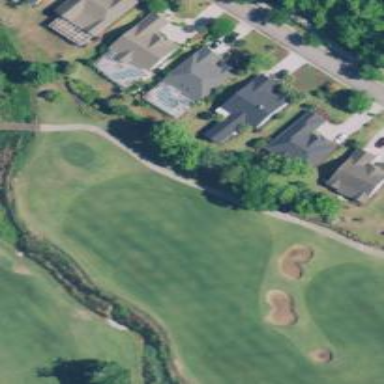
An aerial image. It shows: View of golf hole.